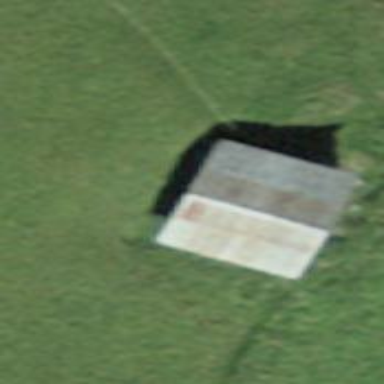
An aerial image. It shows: Rural barn.